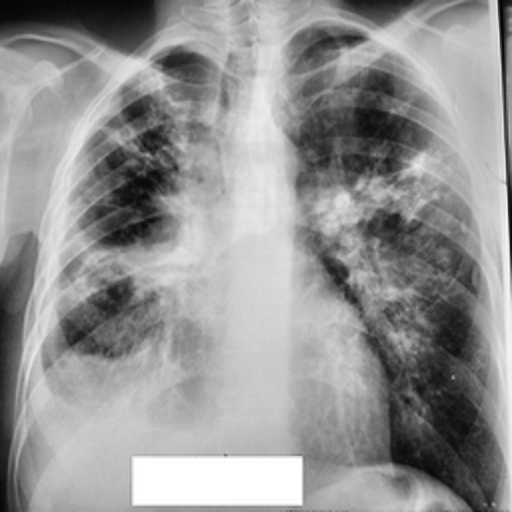
Finding: TUBERCULOSIS